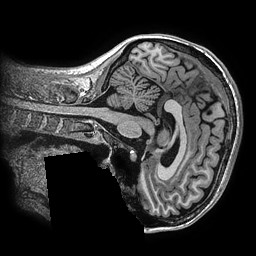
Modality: T1w
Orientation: sagittal
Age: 42
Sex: female
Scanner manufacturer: ge
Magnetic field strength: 3 T
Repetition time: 0.006952 s
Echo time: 0.00292 s